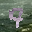
Label: 7